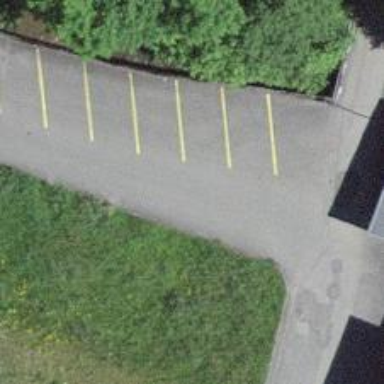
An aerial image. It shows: Parking aisle designated as service road.